Question: I am creating a graph using ggplot2. Here is the first output of the graph before any tidying is done.

And here is the code:
'''
graph <- ggplot(data = village.times,
aes(x=village.times$a6ncopo, y=(village.times$a5species=="funestus")))
+ geom_bar(stat="identity", position = "stack", fill="#FF4444")
'''
What I don't know is why there isn't a scale on the y axis and how to remove the True-False labels. Is there a way I can force ggplot to include a scale on the y axis or do I have to change the way I use my data?
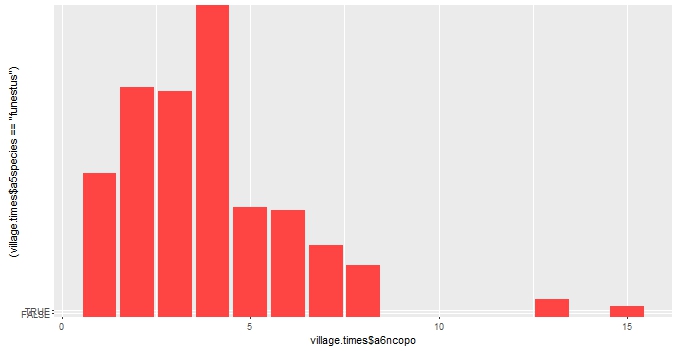
Answer: Maybe subsetting your data frame before using ggplot and just creating a histogram? Otherwise I don't what your expected result should be...
'''
ggplot(subset(village.times, a5species=="funestus"),
aes(x=a6ncopo)) +
geom_bar()
'''